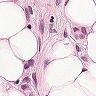
Metastatic tissue present: yes